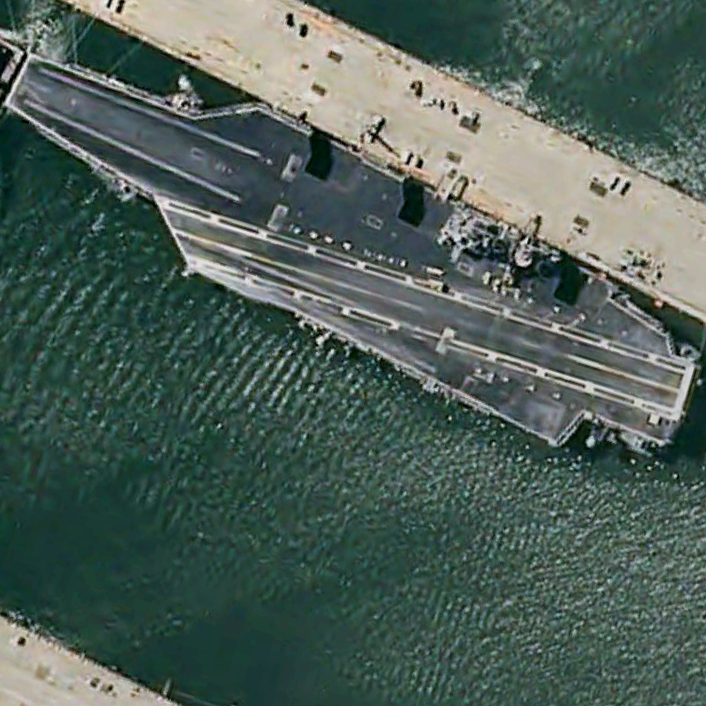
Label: aircraft_carrier